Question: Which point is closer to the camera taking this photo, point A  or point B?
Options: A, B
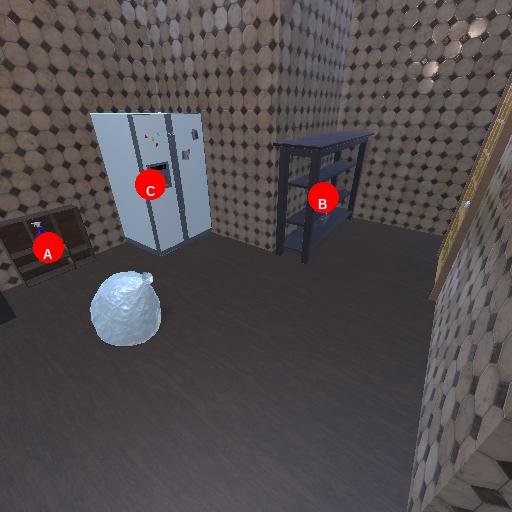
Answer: A